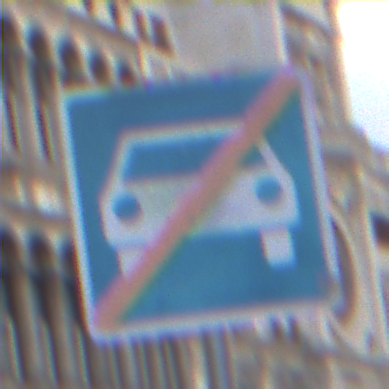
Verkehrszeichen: EndeKraftfahrstrasse
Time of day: SunriseSunset
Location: Outdoor (Urban)
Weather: PartlyCloudy
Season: NotSpecified
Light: Natural